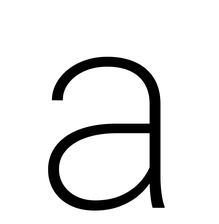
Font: Roboto_ExtraLight